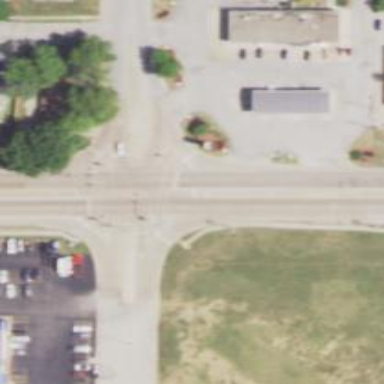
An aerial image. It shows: Asphalt road at the secondary link level.